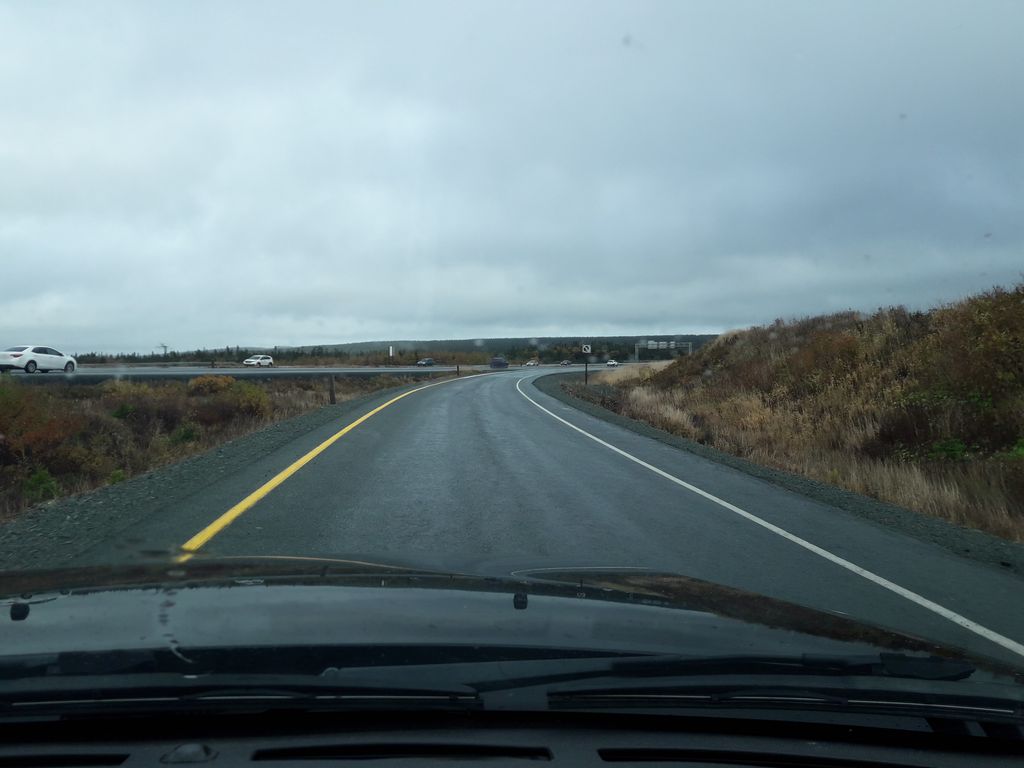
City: st_johns